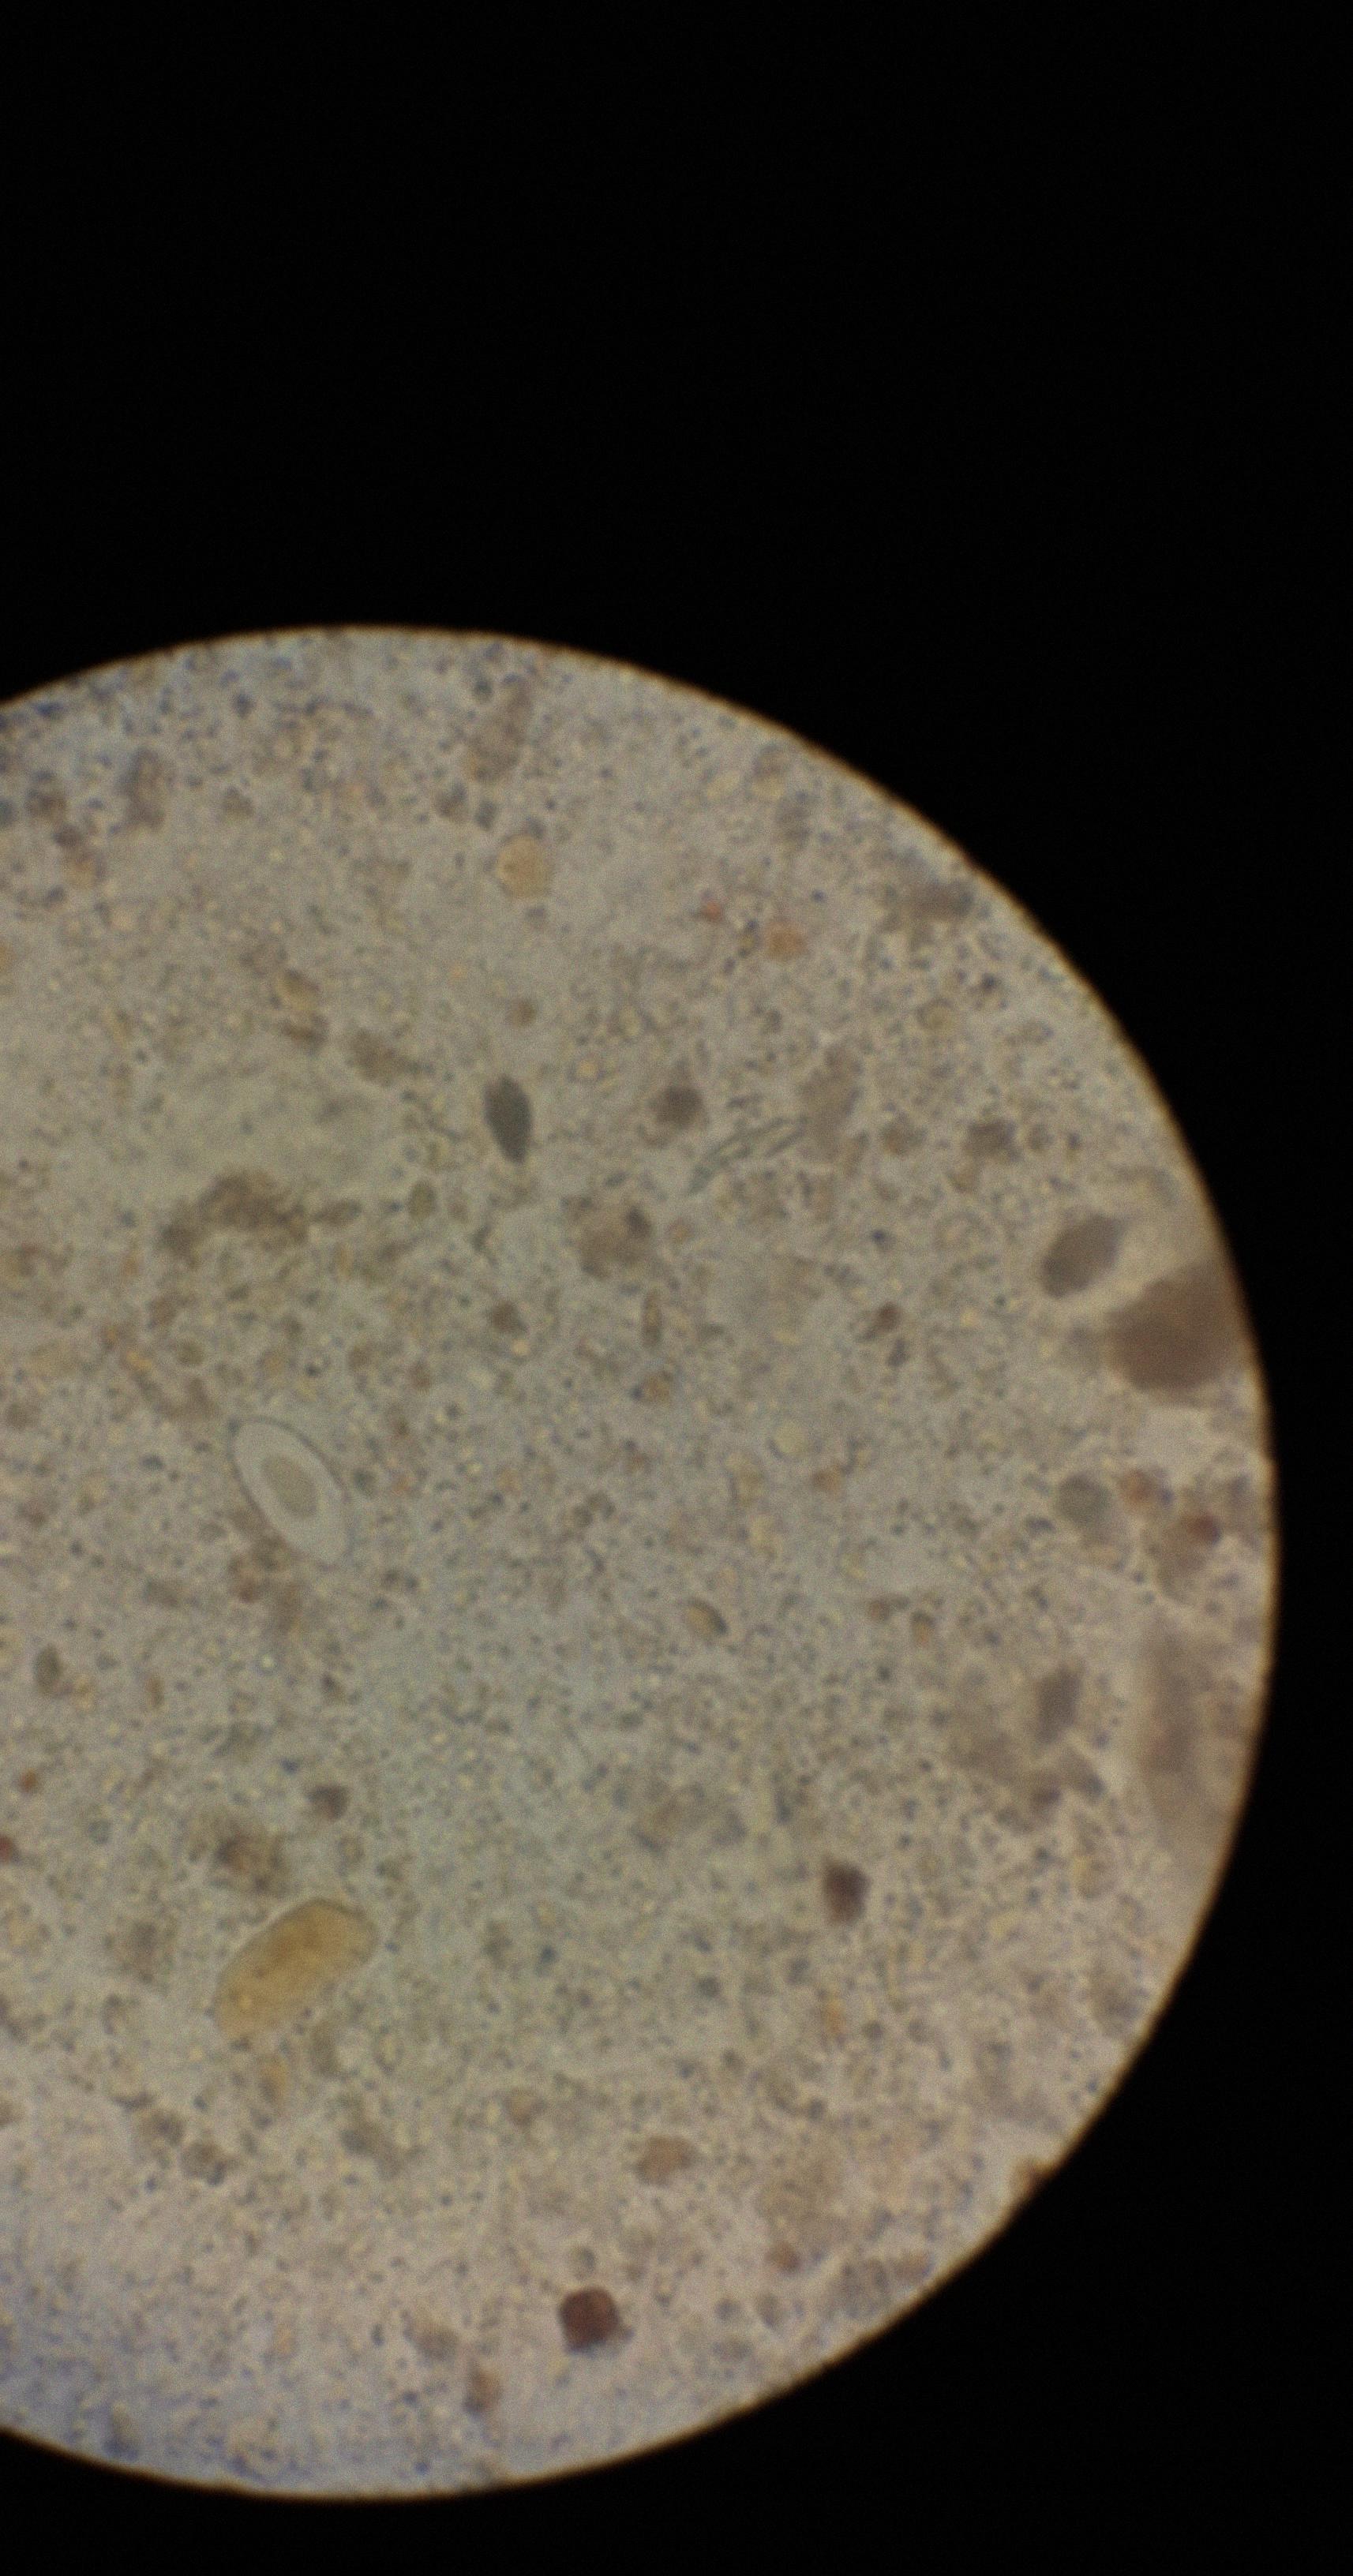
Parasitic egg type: Enterobius vermicularis